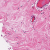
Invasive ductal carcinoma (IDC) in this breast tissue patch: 0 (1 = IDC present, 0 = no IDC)